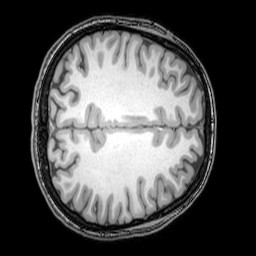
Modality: T1w
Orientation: axial
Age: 22
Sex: female
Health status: healthy
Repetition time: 0.081 s
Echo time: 0.037 s